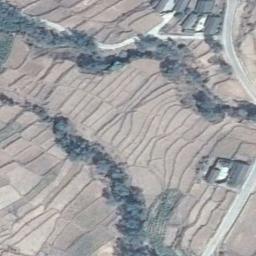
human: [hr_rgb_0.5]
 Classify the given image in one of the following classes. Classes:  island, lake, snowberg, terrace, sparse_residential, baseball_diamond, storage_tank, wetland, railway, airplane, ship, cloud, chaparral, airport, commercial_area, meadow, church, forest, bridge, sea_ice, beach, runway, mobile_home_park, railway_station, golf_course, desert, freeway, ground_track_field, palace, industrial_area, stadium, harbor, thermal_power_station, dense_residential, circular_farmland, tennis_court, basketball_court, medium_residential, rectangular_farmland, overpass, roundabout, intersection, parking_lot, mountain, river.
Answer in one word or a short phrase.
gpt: terrace